Question: I am trying to develop an app which crashes when I include any sort of math parser. App works fine otherwise when I comment out the math parser. I tried other parsers, still the same problem. Any ideas why this is happening? Below are some screen shots.
1. Manifest
2. MainActivity File
3. Project Explorer

LogCat
'''
04-24 01:13:15.440: D/AndroidRuntime(3481): Shutting down VM
04-24 01:13:15.440: W/dalvikvm(3481): threadid=1: thread exiting with uncaught exception (group=0xb1a74ba8)
04-24 01:13:15.460: E/AndroidRuntime(3481): FATAL EXCEPTION: main
04-24 01:13:15.460: E/AndroidRuntime(3481): Process: com.example.calculator, PID: 3481
04-24 01:13:15.460: E/AndroidRuntime(3481): java.lang.RuntimeException: Unable to start activity ComponentInfo{com.example.calculator/com.example.calculator.MainActivity}: java.util.regex.PatternSyntaxException: Syntax error in regexp pattern near index 1:
04-24 01:13:15.460: E/AndroidRuntime(3481): }
04-24 01:13:15.460: E/AndroidRuntime(3481): ^
04-24 01:13:15.460: E/AndroidRuntime(3481): at android.app.ActivityThread.performLaunchActivity(ActivityThread.java:2195)
04-24 01:13:15.460: E/AndroidRuntime(3481): at android.app.ActivityThread.handleLaunchActivity(ActivityThread.java:2245)
04-24 01:13:15.460: E/AndroidRuntime(3481): at android.app.ActivityThread.access$800(ActivityThread.java:135)
04-24 01:13:15.460: E/AndroidRuntime(3481): at android.app.ActivityThread$H.handleMessage(ActivityThread.java:1196)
04-24 01:13:15.460: E/AndroidRuntime(3481): at android.os.Handler.dispatchMessage(Handler.java:102)
04-24 01:13:15.460: E/AndroidRuntime(3481): at android.os.Looper.loop(Looper.java:136)
04-24 01:13:15.460: E/AndroidRuntime(3481): at android.app.ActivityThread.main(ActivityThread.java:5017)
04-24 01:13:15.460: E/AndroidRuntime(3481): at java.lang.reflect.Method.invokeNative(Native Method)
04-24 01:13:15.460: E/AndroidRuntime(3481): at java.lang.reflect.Method.invoke(Method.java:515)
04-24 01:13:15.460: E/AndroidRuntime(3481): at com.android.internal.os.ZygoteInit$MethodAndArgsCaller.run(ZygoteInit.java:779)
04-24 01:13:15.460: E/AndroidRuntime(3481): at com.android.internal.os.ZygoteInit.main(ZygoteInit.java:595)
04-24 01:13:15.460: E/AndroidRuntime(3481): at dalvik.system.NativeStart.main(Native Method)
04-24 01:13:15.460: E/AndroidRuntime(3481): Caused by: java.util.regex.PatternSyntaxException: Syntax error in regexp pattern near index 1:
04-24 01:13:15.460: E/AndroidRuntime(3481): }
04-24 01:13:15.460: E/AndroidRuntime(3481): ^
04-24 01:13:15.460: E/AndroidRuntime(3481): at java.util.regex.Pattern.compileImpl(Native Method)
04-24 01:13:15.460: E/AndroidRuntime(3481): at java.util.regex.Pattern.compile(Pattern.java:411)
04-24 01:13:15.460: E/AndroidRuntime(3481): at java.util.regex.Pattern.<init>(Pattern.java:394)
04-24 01:13:15.460: E/AndroidRuntime(3481): at java.util.regex.Pattern.compile(Pattern.java:381)
04-24 01:13:15.460: E/AndroidRuntime(3481): at java.lang.String.replaceAll(String.java:1785)
04-24 01:13:15.460: E/AndroidRuntime(3481): at com.google.code.mathparser.constants.utils.MathParserUtils.transformGropCharsIntoParentheses(MathParserUtils.java:41)
04-24 01:13:15.460: E/AndroidRuntime(3481): at com.google.code.mathparser.validators.ExpressionValidator.evalIfExpressionIsWellFormed(ExpressionValidator.java:44)
04-24 01:13:15.460: E/AndroidRuntime(3481): at com.google.code.mathparser.validators.ExpressionValidator.validate(ExpressionValidator.java:38)
04-24 01:13:15.460: E/AndroidRuntime(3481): at com.google.code.mathparser.parser.LexicalTokenizer.validateExpression(LexicalTokenizer.java:116)
04-24 01:13:15.460: E/AndroidRuntime(3481): at com.google.code.mathparser.parser.LexicalTokenizer.assignNewExpression(LexicalTokenizer.java:59)
04-24 01:13:15.460: E/AndroidRuntime(3481): at com.google.code.mathparser.parser.LexicalTokenizer.setExpression(LexicalTokenizer.java:47)
04-24 01:13:15.460: E/AndroidRuntime(3481): at com.google.code.mathparser.parser.Parser.splitExpressionInTokens(Parser.java:206)
04-24 01:13:15.460: E/AndroidRuntime(3481): at com.google.code.mathparser.parser.Parser.shuntingYardAlgorithm(Parser.java:69)
04-24 01:13:15.460: E/AndroidRuntime(3481): at com.google.code.mathparser.parser.Parser.setExpression(Parser.java:50)
04-24 01:13:15.460: E/AndroidRuntime(3481): at com.google.code.mathparser.impl.MathParserImpl.calculate(MathParserImpl.java:33)
04-24 01:13:15.460: E/AndroidRuntime(3481): at com.example.calculator.MainActivity.onCreate(MainActivity.java:42)
04-24 01:13:15.460: E/AndroidRuntime(3481): at android.app.Activity.performCreate(Activity.java:5231)
04-24 01:13:15.460: E/AndroidRuntime(3481): at android.app.Instrumentation.callActivityOnCreate(Instrumentation.java:1087)
04-24 01:13:15.460: E/AndroidRuntime(3481): at android.app.ActivityThread.performLaunchActivity(ActivityThread.java:2159)
04-24 01:13:15.460: E/AndroidRuntime(3481): ... 11 more
'''
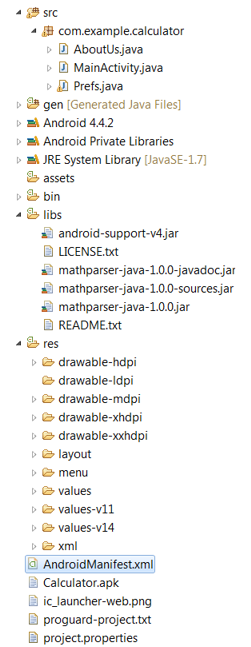
Answer: After trying tonnes of parser, <URL>.